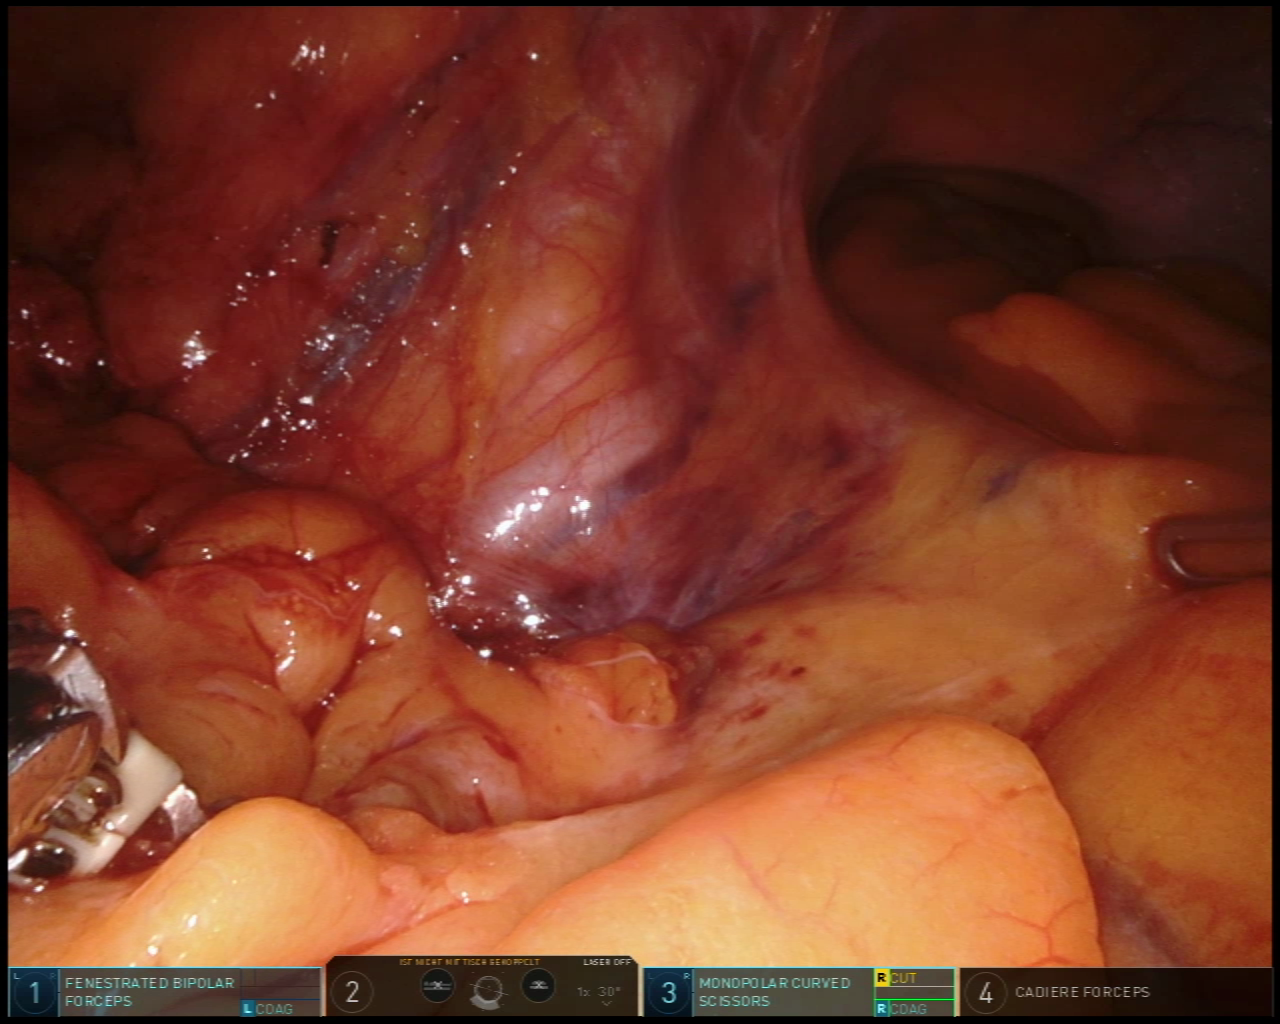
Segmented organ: ureter
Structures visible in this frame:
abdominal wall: yes
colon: no
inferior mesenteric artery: no
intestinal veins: no
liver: no
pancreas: no
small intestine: no
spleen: no
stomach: no
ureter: yes
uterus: no
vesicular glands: no